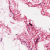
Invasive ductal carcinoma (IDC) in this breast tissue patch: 0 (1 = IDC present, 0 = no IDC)